Question: I'm having an issue with a basic perl script. Below is the script.
'''
$message = "Hello, World!";
print $message;
'''
The problem is that it prints then on the same line has my username command prompt. I have provided a screenshot of the described problem. I just want to add a line break to the script. Is this possible?

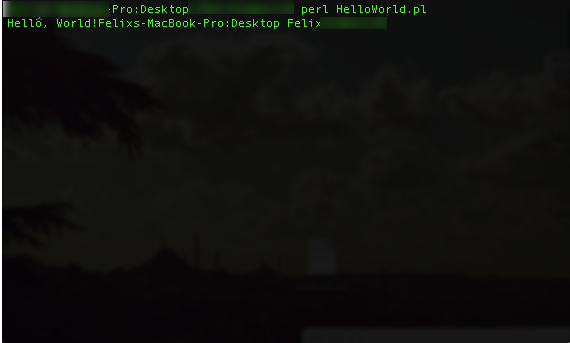
Answer: > I just want to add a line break to the script. Is this possible?
Yep -- use the newline character, '
'.
'''
my $msg = "Hello World!
";
'''
Beware the difference between single and double quotes in perl. The above will print with a newline. But this:
'''
my $msg = 'Hello World!
';
'''
Will print a literal
at the end. The difference is that double quoted strings are : variables and escape sequences such as '
' are substituted predictably. Single quoted strings aren't, so:
'''
print '$msg';
'''
Will also print literally, $msg, and not the contents of the variable '$msg'.
'
' is more or less universal; I don't know if it originates with C or something before that, but it and various other backslash characters (e.g., ' ' for tab) are common to all the languages I know of, including the shell. The correct term is actually as '\' is an <URL>, you must use the escape first:
'''
print "\ <- A single backslash
";
'''
The backslash is also used as an escape character in regular expressions. The difference between single and double quoted strings is not as universal as the backslash escape, but it is used in some other high level languages.